Question: I want to design a tab view looks like this ??
I know how to make a tab view <URL>
**Ans **<URL>****
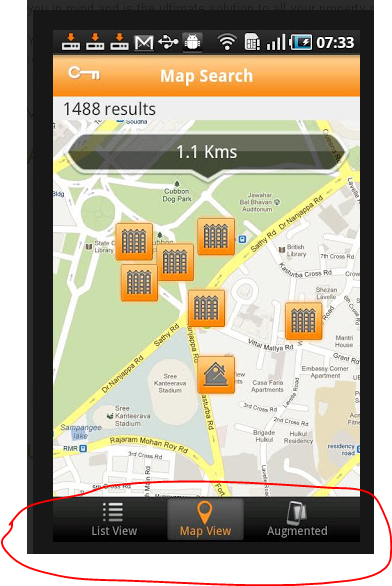
Answer: check below link . I think this is what you are looking for.
<URL>
You can also look at this <URL>
Hope this helps :)